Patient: sex M, age 78
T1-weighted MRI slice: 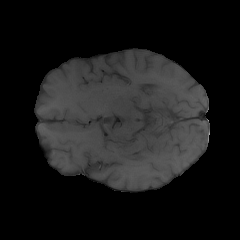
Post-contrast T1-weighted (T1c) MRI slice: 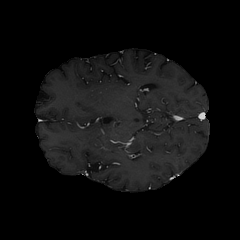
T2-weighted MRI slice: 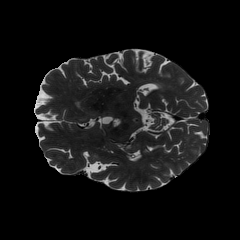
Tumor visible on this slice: no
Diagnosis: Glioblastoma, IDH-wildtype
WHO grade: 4